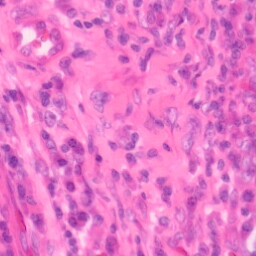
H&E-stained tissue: Colon